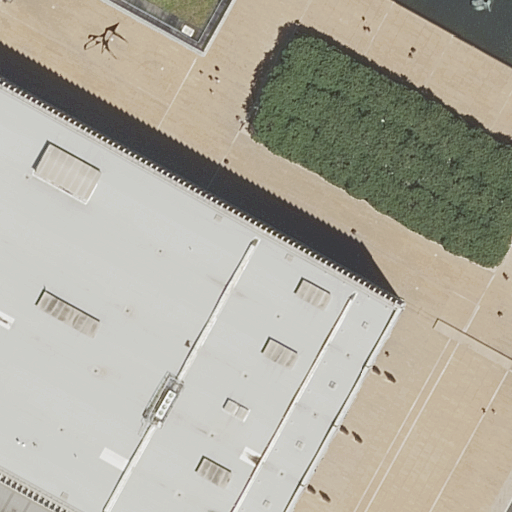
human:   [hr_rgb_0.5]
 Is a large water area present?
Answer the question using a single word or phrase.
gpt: no

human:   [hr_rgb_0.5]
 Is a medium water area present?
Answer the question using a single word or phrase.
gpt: yes

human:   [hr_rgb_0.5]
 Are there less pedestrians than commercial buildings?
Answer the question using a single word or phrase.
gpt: no

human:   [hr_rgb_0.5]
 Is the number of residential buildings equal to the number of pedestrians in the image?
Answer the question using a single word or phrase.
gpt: no

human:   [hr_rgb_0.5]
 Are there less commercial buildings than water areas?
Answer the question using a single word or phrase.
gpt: yes

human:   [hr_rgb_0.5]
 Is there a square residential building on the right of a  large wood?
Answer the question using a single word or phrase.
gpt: no

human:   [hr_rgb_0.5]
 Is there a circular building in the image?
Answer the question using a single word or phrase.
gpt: no

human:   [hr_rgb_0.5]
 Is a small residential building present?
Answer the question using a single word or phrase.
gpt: no

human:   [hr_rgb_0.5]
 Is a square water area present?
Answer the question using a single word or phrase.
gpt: no

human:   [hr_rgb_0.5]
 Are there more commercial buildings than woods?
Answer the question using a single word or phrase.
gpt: no

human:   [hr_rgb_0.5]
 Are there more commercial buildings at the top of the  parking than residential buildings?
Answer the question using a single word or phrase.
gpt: no

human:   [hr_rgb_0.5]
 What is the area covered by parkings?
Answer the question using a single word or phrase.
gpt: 6846m2

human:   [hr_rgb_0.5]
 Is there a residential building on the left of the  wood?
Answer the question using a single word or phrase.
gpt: yes

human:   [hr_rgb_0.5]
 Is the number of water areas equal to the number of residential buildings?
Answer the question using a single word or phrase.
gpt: no

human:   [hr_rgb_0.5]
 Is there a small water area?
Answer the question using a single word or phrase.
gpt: no

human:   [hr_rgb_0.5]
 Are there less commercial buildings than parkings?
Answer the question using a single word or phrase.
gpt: yes

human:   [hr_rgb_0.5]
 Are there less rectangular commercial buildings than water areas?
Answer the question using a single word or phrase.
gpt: yes

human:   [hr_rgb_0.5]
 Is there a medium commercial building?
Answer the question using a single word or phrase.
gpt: no

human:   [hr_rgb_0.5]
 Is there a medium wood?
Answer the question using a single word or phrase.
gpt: no

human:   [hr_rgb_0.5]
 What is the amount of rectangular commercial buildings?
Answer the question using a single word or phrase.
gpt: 0

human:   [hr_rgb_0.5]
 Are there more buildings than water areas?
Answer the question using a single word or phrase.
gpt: yes

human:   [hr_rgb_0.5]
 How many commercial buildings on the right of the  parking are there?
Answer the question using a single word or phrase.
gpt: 0

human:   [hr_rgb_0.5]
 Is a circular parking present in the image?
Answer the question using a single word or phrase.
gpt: no

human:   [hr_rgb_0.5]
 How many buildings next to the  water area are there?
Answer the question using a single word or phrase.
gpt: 2

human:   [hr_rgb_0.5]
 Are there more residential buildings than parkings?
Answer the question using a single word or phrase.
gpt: yes

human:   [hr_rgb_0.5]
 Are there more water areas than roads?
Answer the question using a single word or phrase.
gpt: yes

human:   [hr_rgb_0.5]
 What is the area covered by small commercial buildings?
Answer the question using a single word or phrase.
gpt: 0m2

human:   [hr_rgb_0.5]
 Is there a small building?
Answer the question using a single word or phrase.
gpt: no

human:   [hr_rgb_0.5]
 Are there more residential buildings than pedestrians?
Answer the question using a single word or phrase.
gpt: yes

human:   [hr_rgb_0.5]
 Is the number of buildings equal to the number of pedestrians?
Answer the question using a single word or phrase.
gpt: no

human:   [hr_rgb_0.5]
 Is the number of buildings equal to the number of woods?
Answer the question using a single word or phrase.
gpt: no

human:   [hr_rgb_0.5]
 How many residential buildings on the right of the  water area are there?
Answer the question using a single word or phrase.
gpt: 0

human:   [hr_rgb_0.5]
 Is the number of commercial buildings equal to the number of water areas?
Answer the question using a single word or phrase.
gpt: no

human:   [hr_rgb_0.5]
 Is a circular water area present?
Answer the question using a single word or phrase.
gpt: no

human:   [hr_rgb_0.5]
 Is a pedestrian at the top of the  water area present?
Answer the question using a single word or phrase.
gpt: no

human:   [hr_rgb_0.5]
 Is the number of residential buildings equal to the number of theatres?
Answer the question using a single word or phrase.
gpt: no